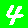
Digit: 4